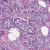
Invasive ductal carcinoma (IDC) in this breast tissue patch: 1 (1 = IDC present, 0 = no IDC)